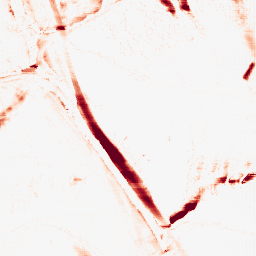
Category: morphological
Decomposition family: morphological_ellipse
Decomposition parameters: operation: opening
width: 5
height: 20
Upsampling method: fft_zeropad
Upsampling parameters: scale: 8
Upsampling scale: 8